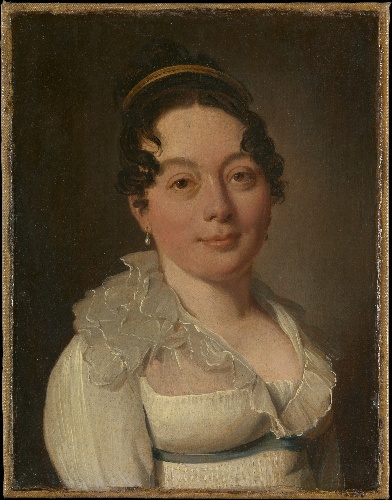
Title: Portrait of a Woman
Artist: Louis Léopold Boilly
Artist bio: French, La Bassée 1761–1845 Paris
Object type: Painting
Classification: Paintings
Medium: Oil on canvas
Dimensions: 8 3/4 x 6 7/8 in. (22.2 x 17.5 cm)
Department: European Paintings
Credit line: Bequest of Harry G. Sperling, 1971
Accession year: 1976
Repository: Metropolitan Museum of Art, New York, NY
Tags: Portraits|Women